Question: I need to "annotate" some classes by adding a property to them. I need to do that in order to let the view layer of my application extract the correct classes.
What I have done is:
create an object property called and edit these classes to make them subclass of this class:
'''
uiProperty some
'''
So the final OWL code for my classes is something like this:
'''
rdfs:subClassOf owebs:RealEstate ,
[ rdf:type owl:Restriction ;
owl:onProperty owebs:uiProperty ;
owl:someValuesFrom owl:Thing
] ;
'''
Now I want to build a sparql query to get these classes. I did the following:
'''
PREFIX rdfs: <http://www.w3.org/2000/01/rdf-schema#>
PREFIX owbes: <http://www.isep.org/desco/2015/>
PREFIX owl: <http://www.w3.org/2002/07/owl#>
SELECT $uri $label WHERE {
$uri rdfs:subClassOf owbes:RealEstate.
$uri rdfs:subClassOf $x.
$x owl:onProperty owbes:uiProperty.
$uri rdfs:label $label
}
'''
### The problem
The result of that query is too many classes. The same class is being repeated many times. For example:

### My question
Why did that happen?
and how to solve it?
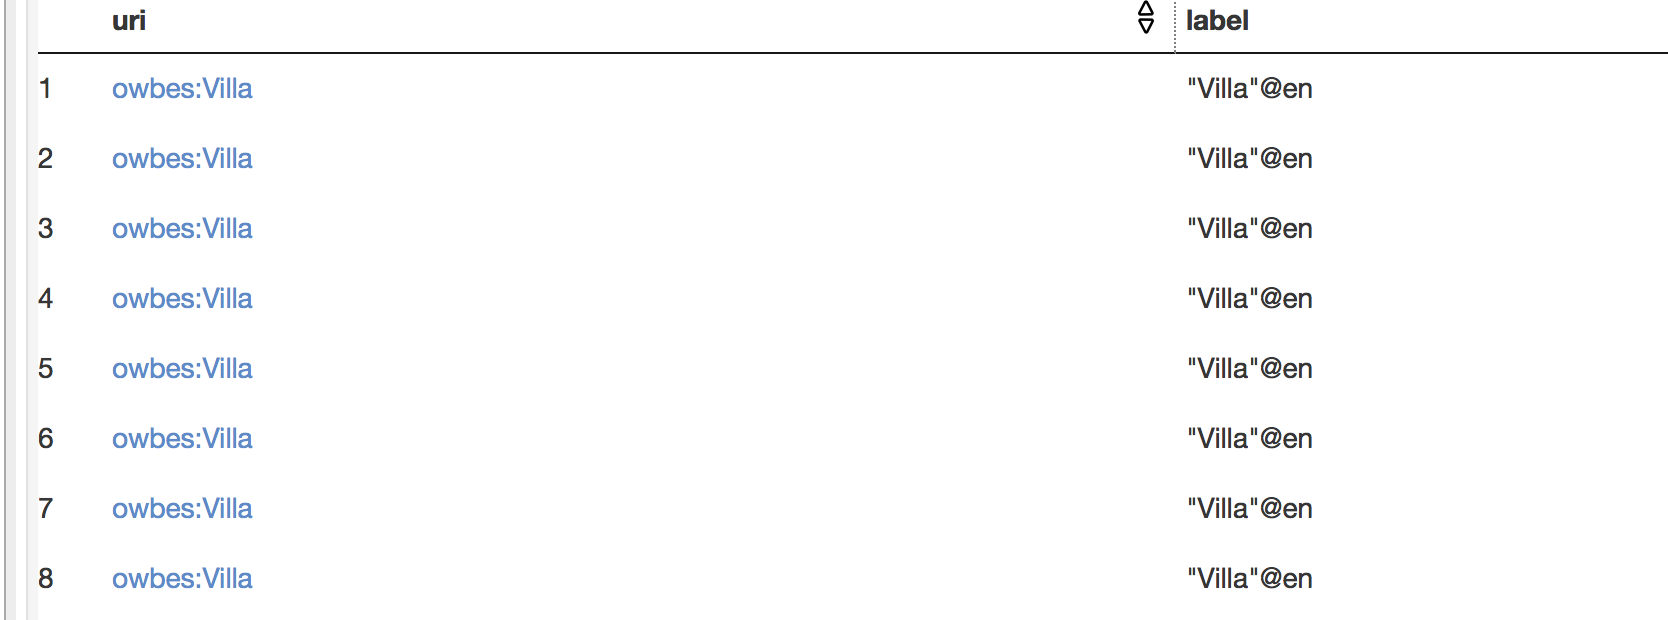
Answer: > I need to "annotate" some classes by adding a property to them. I need
to do that in order to let the view layer of my application extract
the correct classes.
That's actually what , such as rdfs:label, are for. You can define your own annotation properties, and then retrieve the classes with SPARQL more directly by querying for those. For instance, here's an ontology with three special classes:
'''
<rdf:RDF
xmlns:rdf="http://www.w3.org/1999/02/22-rdf-syntax-ns#"
xmlns:j.0="urn:ex:"
xmlns:owl="http://www.w3.org/2002/07/owl#">
<owl:Ontology rdf:about="http://www.semanticweb.org/taylorj/ontologies/2015/5/untitled-ontology-45"/>
<owl:Class rdf:about="urn:ex:C">
<j.0:isSpecialClass rdf:datatype="http://www.w3.org/2001/XMLSchema#boolean">true</j.0:isSpecialClass>
</owl:Class>
<owl:Class rdf:about="urn:ex:A">
<j.0:isSpecialClass rdf:datatype="http://www.w3.org/2001/XMLSchema#boolean">true</j.0:isSpecialClass>
</owl:Class>
<owl:Class rdf:about="urn:ex:B"/>
<owl:AnnotationProperty rdf:about="urn:ex:isSpecialClass"/>
</rdf:RDF>
'''